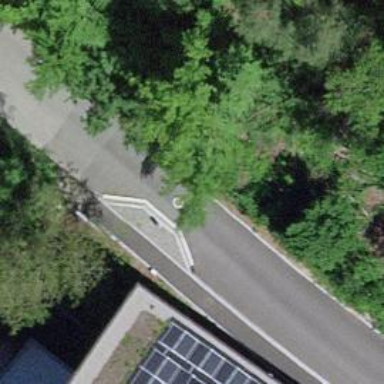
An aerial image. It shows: Rising bollard barrier.